Question: I was able to run the tfs build successfully on our Windows Server 2008 R2 Machine. However, when we decided to move our TFS Build on Hyper-V running Windows Server 2008 R2, I'm getting this error.

'''
The request was aborted: The operation has timed out
'''
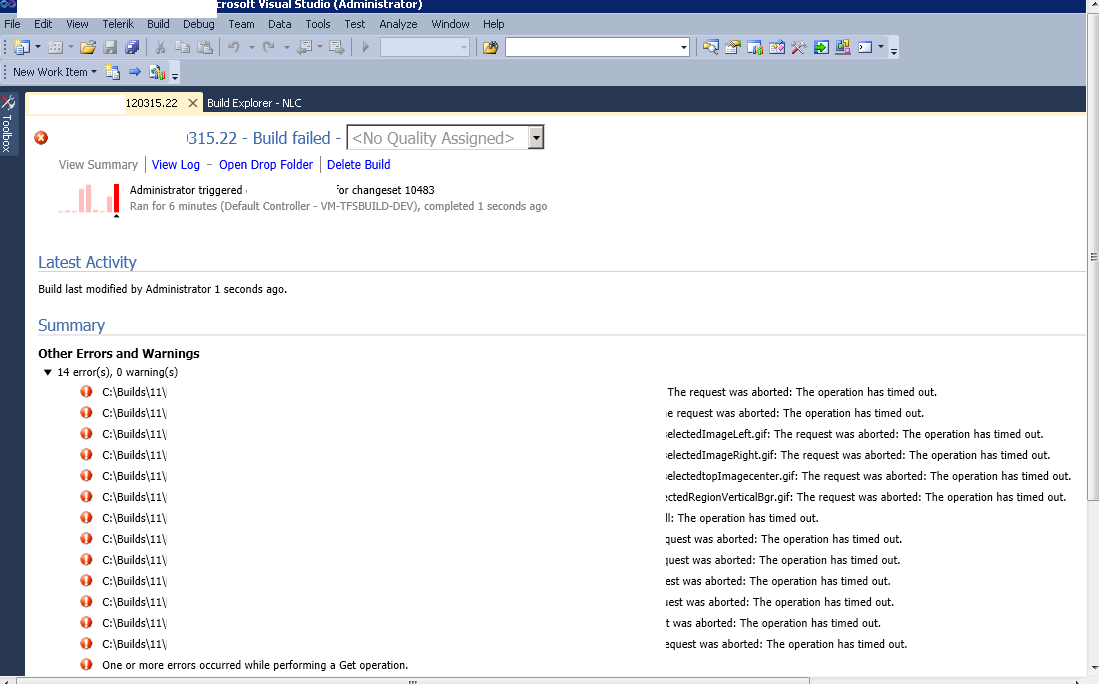
Answer: When I saw the screenshot of your problem. This was exactly the same problem I encountered before and I also setup our build server in Hyper-V.
The pointers below might help you.
- <URL>
I hope these would help you. The option 1 solved my problem... =)
Thank you!